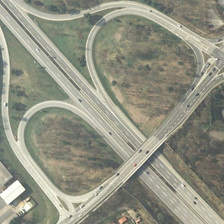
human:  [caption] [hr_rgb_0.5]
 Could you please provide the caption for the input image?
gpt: some sparse green trees are near a viaduct with two circles .

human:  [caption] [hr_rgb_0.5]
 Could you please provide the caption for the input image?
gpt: some sparse green trees are near a viaduct with two circles .

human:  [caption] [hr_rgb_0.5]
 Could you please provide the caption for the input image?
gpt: some sparse green trees are near a viaduct with two circles .

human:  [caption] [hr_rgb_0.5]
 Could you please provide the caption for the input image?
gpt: some sparse green trees are near a viaduct with two circles .

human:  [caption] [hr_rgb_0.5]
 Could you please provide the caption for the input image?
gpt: some sparse green trees are near a viaduct with two circles .